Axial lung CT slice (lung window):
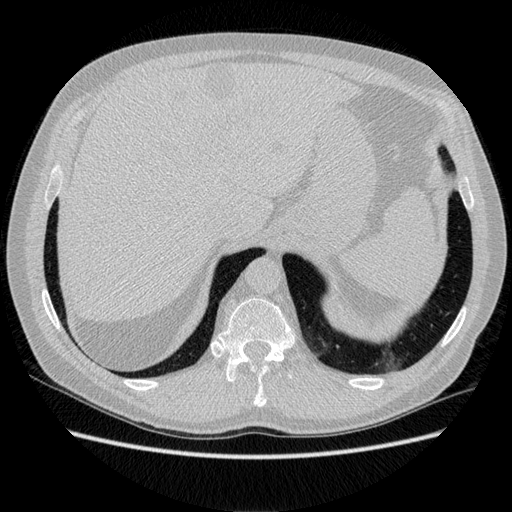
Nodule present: no